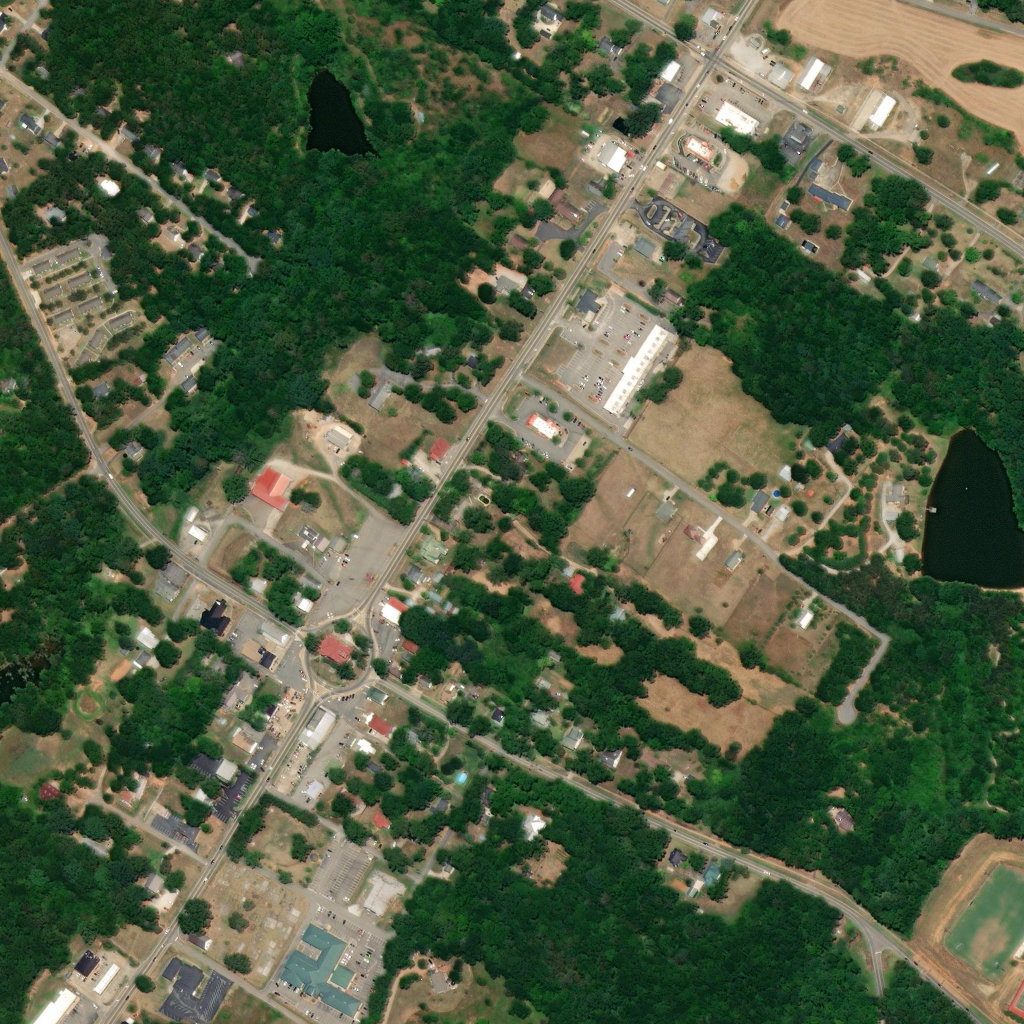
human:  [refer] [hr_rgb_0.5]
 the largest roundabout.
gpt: <box>[[28, 58, 37, 68, 0]]</box>